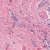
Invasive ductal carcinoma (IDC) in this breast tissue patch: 1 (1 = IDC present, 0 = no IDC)